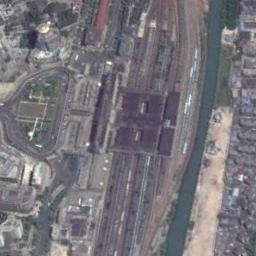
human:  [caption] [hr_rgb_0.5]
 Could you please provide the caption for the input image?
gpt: There is a railway station in the crowded city .

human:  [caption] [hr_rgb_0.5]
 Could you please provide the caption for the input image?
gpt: Many buildings of different shapes are beside the railway station .

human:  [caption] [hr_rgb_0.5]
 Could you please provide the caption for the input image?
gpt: The railway station has lots of railways and a building and a river is next to the railway station .

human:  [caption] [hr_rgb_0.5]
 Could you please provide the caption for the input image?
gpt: The railway station is next to some buildings .

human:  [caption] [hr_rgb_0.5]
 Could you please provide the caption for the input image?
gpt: There are some buildings and a river beside the railway station .